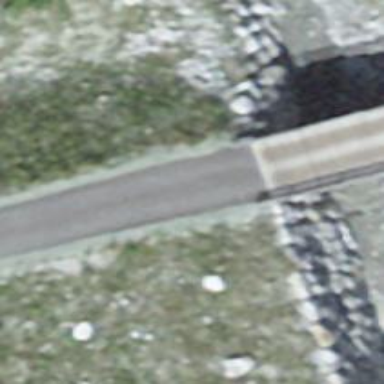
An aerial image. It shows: Track road with unpaved surface that goes over bridge.